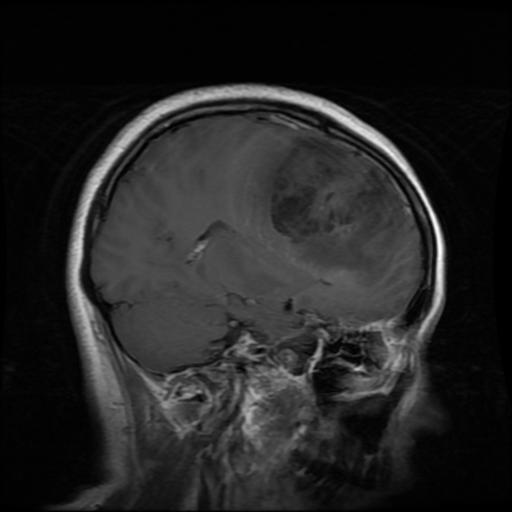
Label: glioma